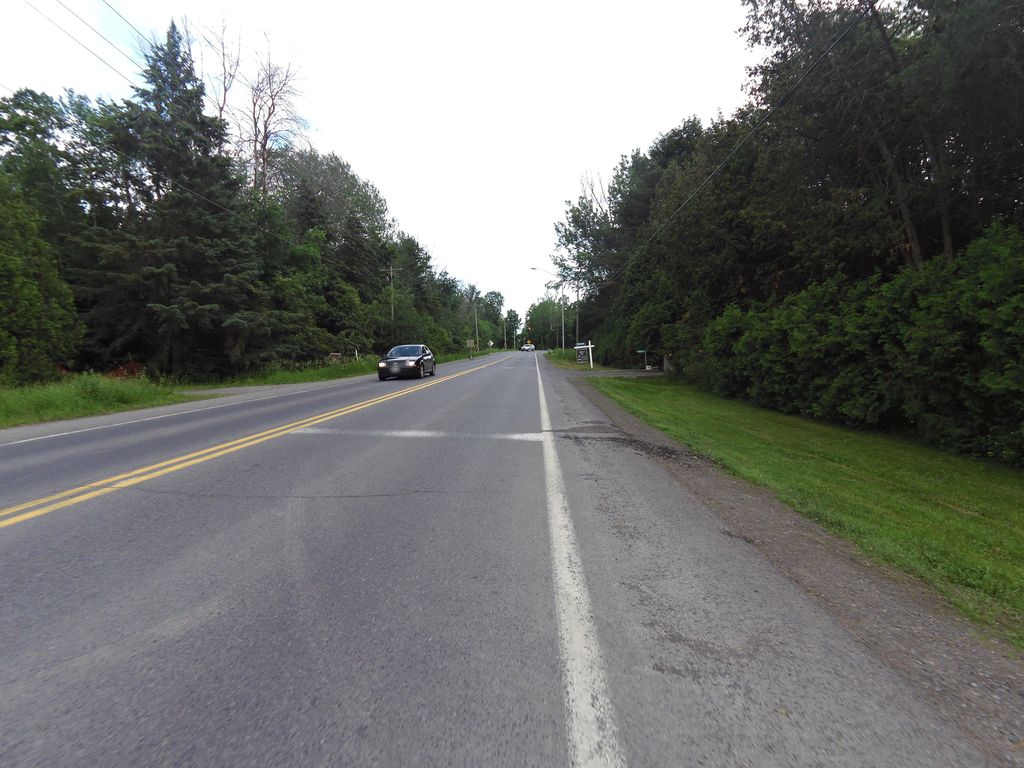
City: ottawa-gatineau